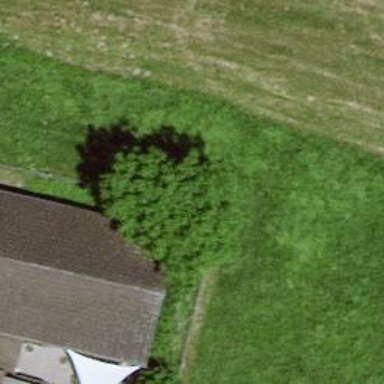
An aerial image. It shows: Single tag "natural: tree."